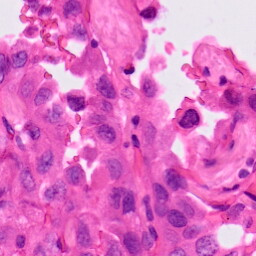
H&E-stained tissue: Lung